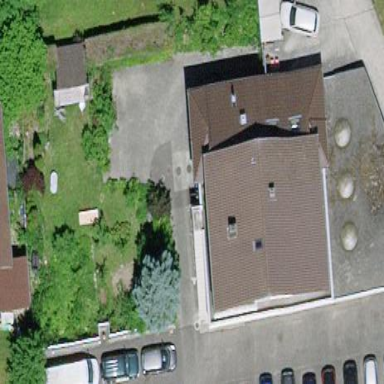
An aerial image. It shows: Residential building.